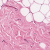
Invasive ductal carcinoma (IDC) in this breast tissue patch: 0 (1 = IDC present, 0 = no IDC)